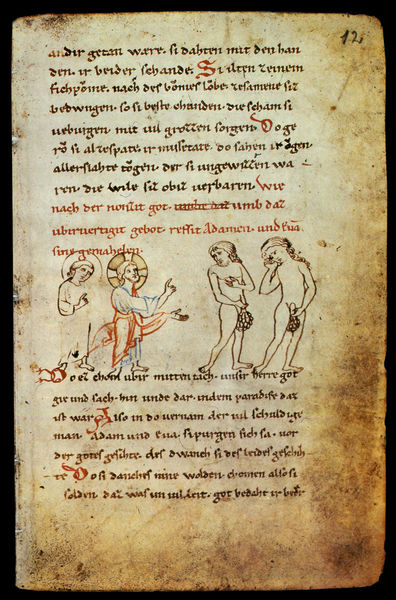
Titel: Millstätter Genesis
Institution: Klagenfurt, Kärntner Landesarchiv
Schlagwörter: blau, blätter, gott, mann, nackt, frau, schwarz, zeichnung, rot, malerei, bibel, haare, blatt, engel, farbig, schrift, papier, figuren, deutsch, scham, adam, eva, paradies, buch, text, buchseite, pergament, initialien, heiligenschein, nimbus, zahl, mittelalter, nummerierung, sünde, vertreibung, genesis, altdeutsch, handschrift, testament, feigenblatt, latein, inkunabel, manuskript, vertreibung aus dem paradies, rubrik, 12, altes buch